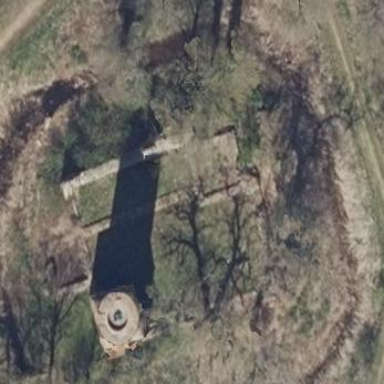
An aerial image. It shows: Castle with historical significance.